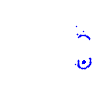
Particle: kaon